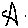
Label: star